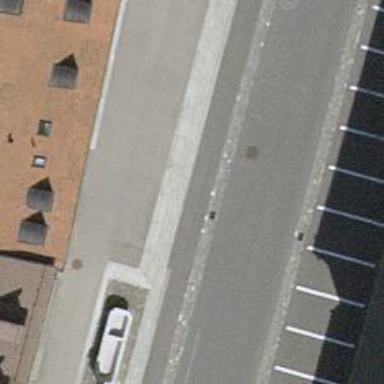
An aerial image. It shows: Asphalt steps along the road.